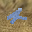
Label: 4